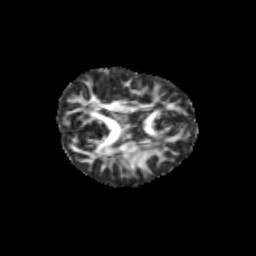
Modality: FA
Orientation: axial
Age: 9
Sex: female
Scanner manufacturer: siemens
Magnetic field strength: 3 T
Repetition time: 3.8 s
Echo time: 0.07 s